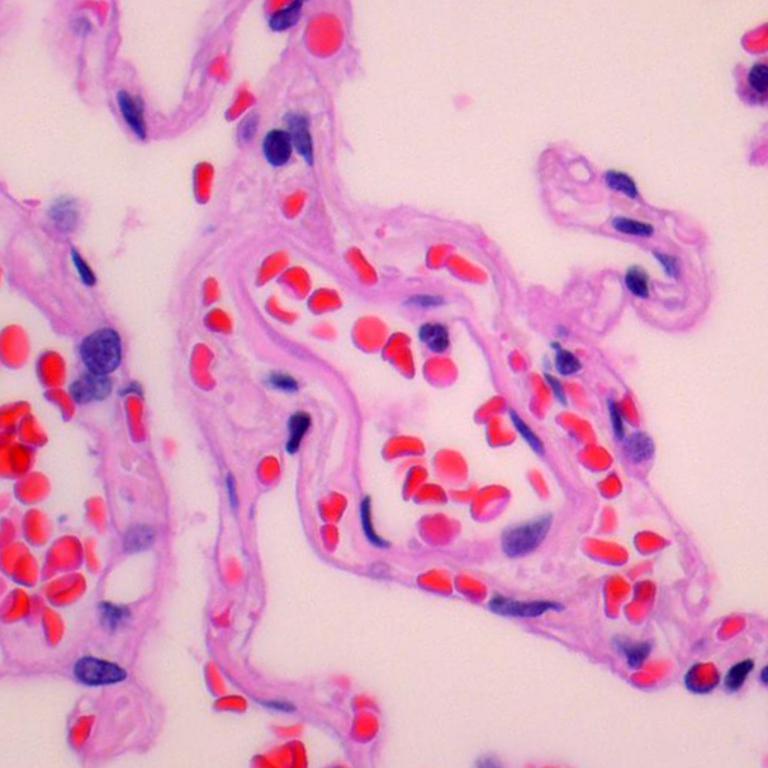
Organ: lung
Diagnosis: benign